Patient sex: M
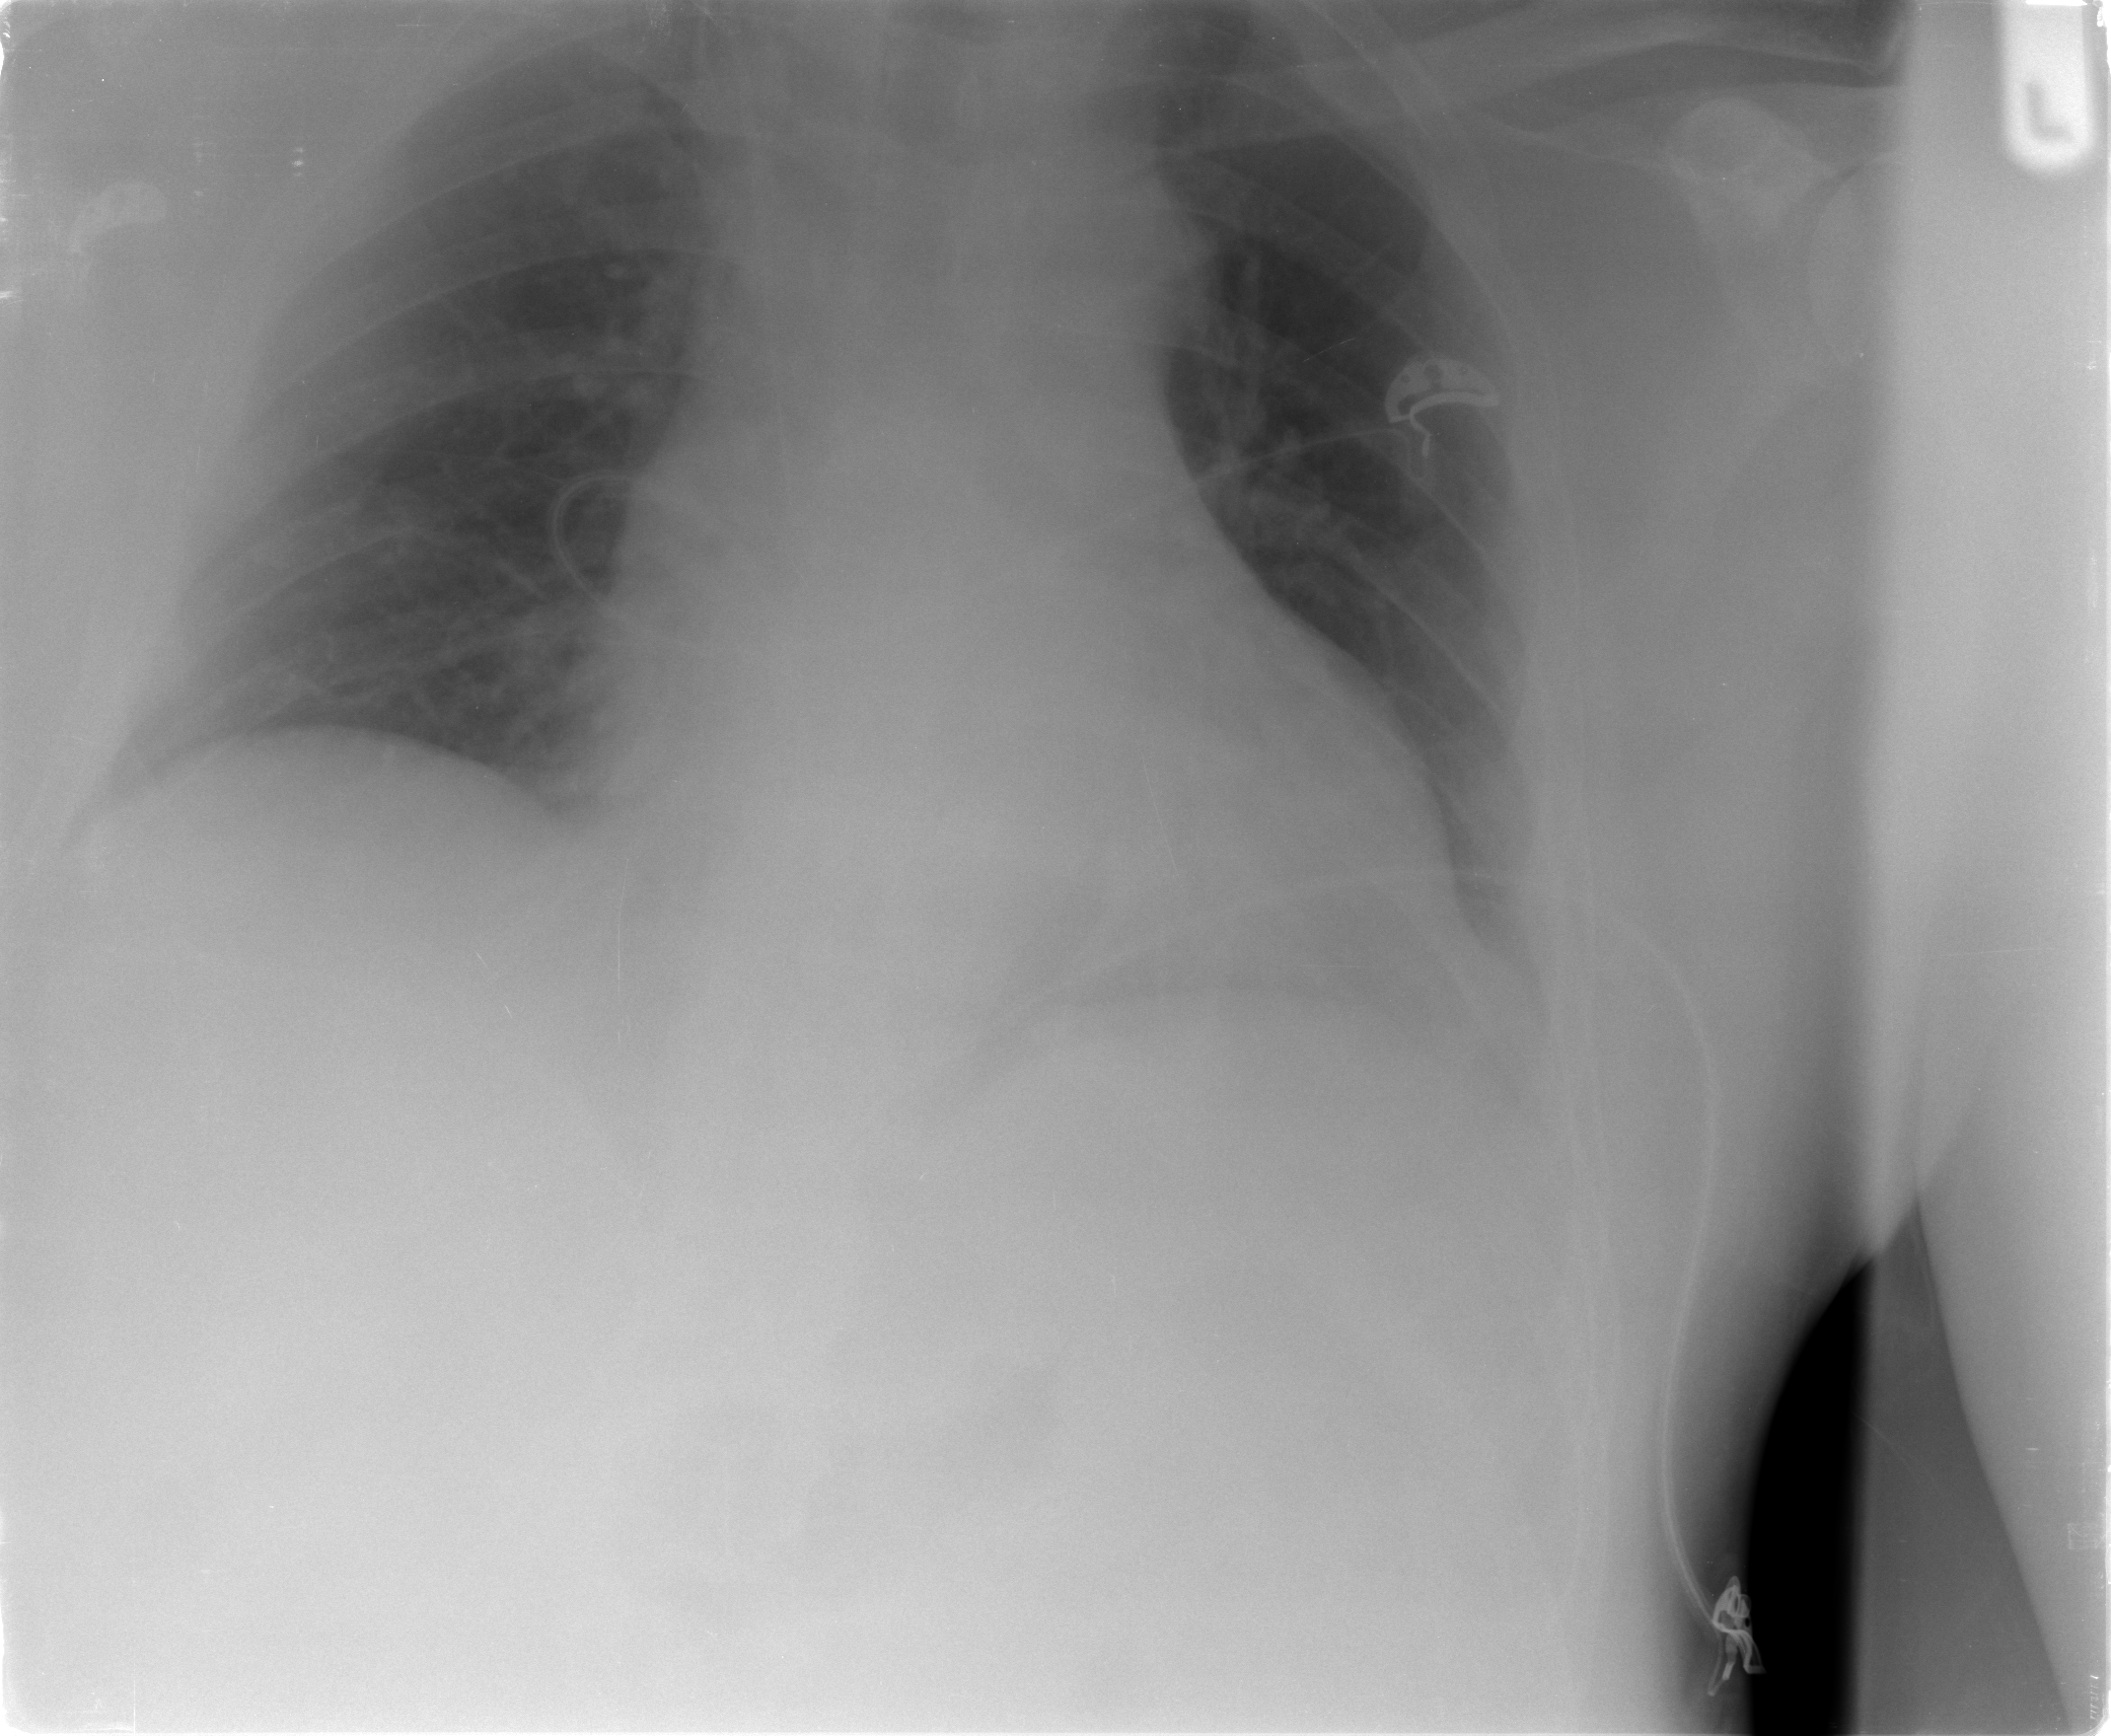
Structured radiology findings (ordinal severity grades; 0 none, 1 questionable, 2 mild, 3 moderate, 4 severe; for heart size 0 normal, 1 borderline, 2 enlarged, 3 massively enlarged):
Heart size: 0
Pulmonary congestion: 0
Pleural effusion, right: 0
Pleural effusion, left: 2
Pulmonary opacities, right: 0
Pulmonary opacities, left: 0
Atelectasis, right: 0
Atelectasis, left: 0